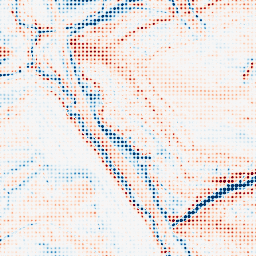
Category: classical
Decomposition family: gaussian_anisotropic
Decomposition parameters: sigma_x: 2
sigma_y: 5
Upsampling method: sinc_hamming
Upsampling parameters: scale: 8
kernel_size: 4
Upsampling scale: 8